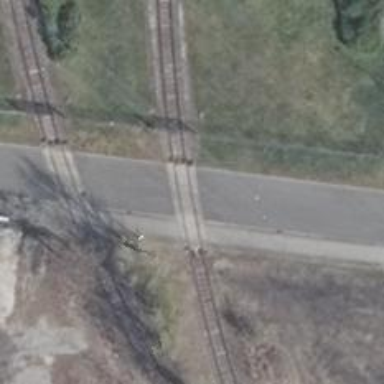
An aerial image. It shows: Railway level crossing.